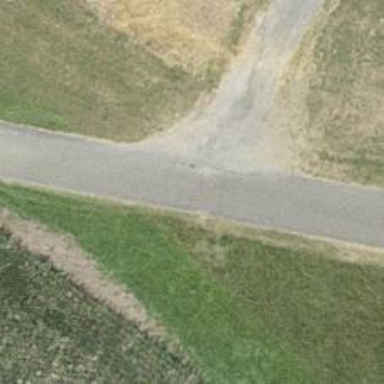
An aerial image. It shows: Paved track with grade1 tracktype.